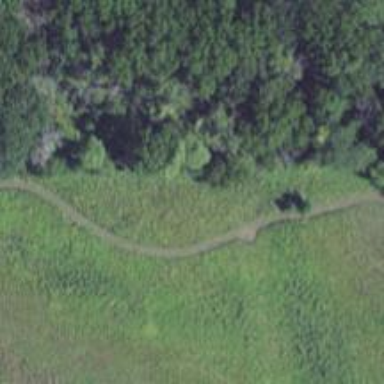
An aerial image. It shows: Disc golf hole.